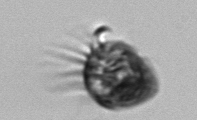
Label: Ciliophora